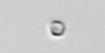
Label: nanoplankton_mix